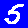
Digit: 5